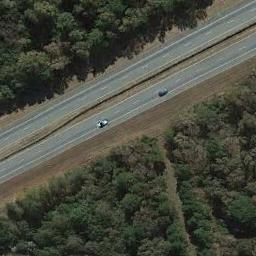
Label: freeway